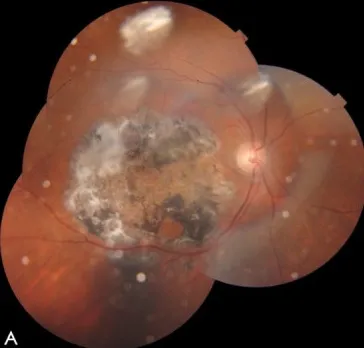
Images of OD. A. Fundus color photography shows circular RPE atrophy area in the zone of MLI peeling.
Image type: medical_photograph (oral_photograph)